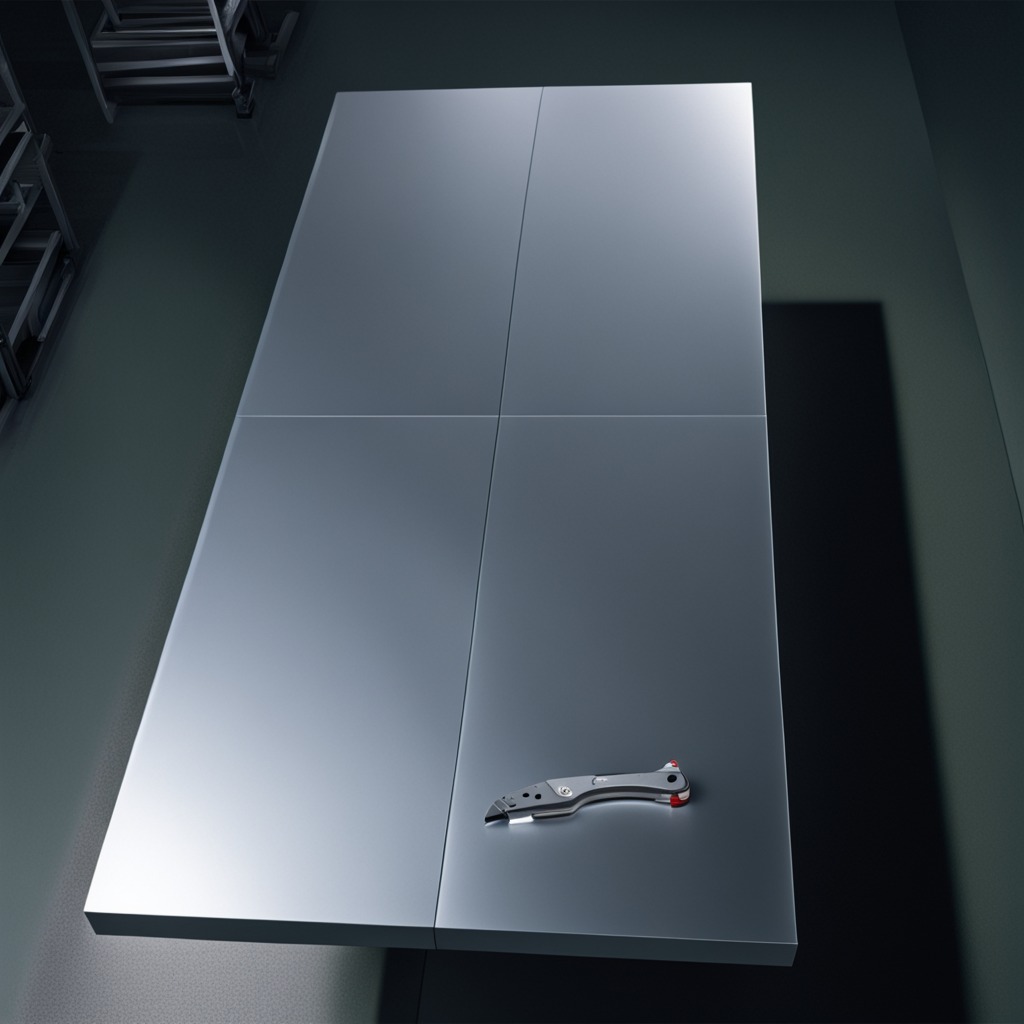
A utility knife is lying on the clean empty table in the basement in the evening.